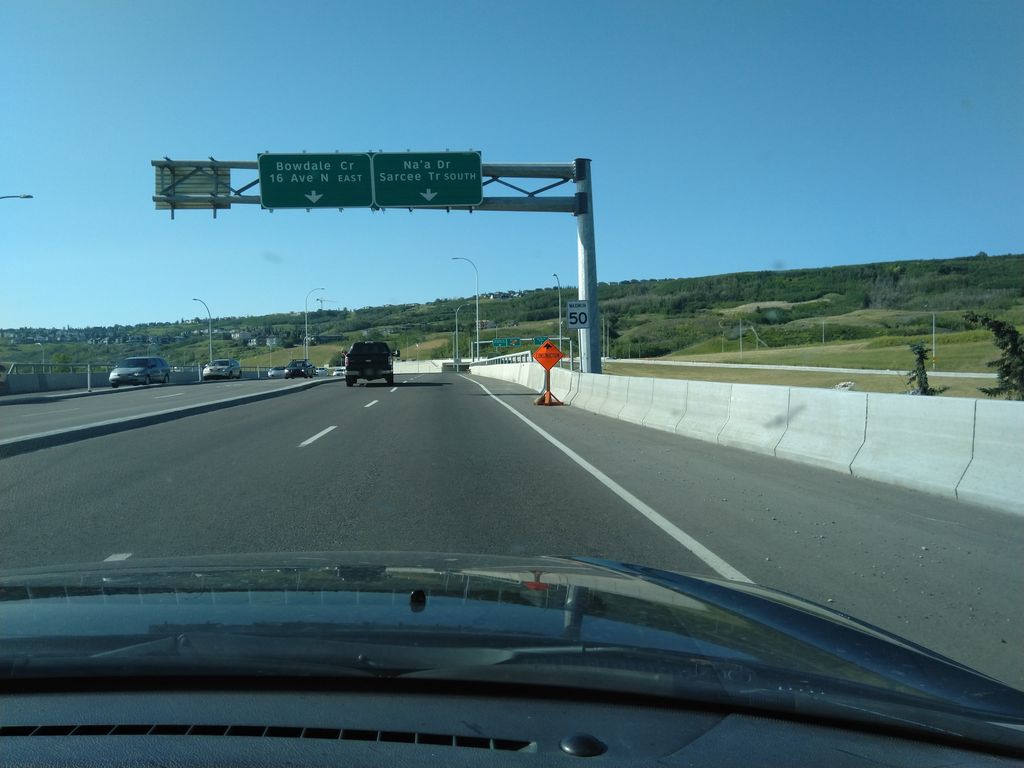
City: calgary